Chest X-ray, AP view. Patient: 37 years old, sex F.
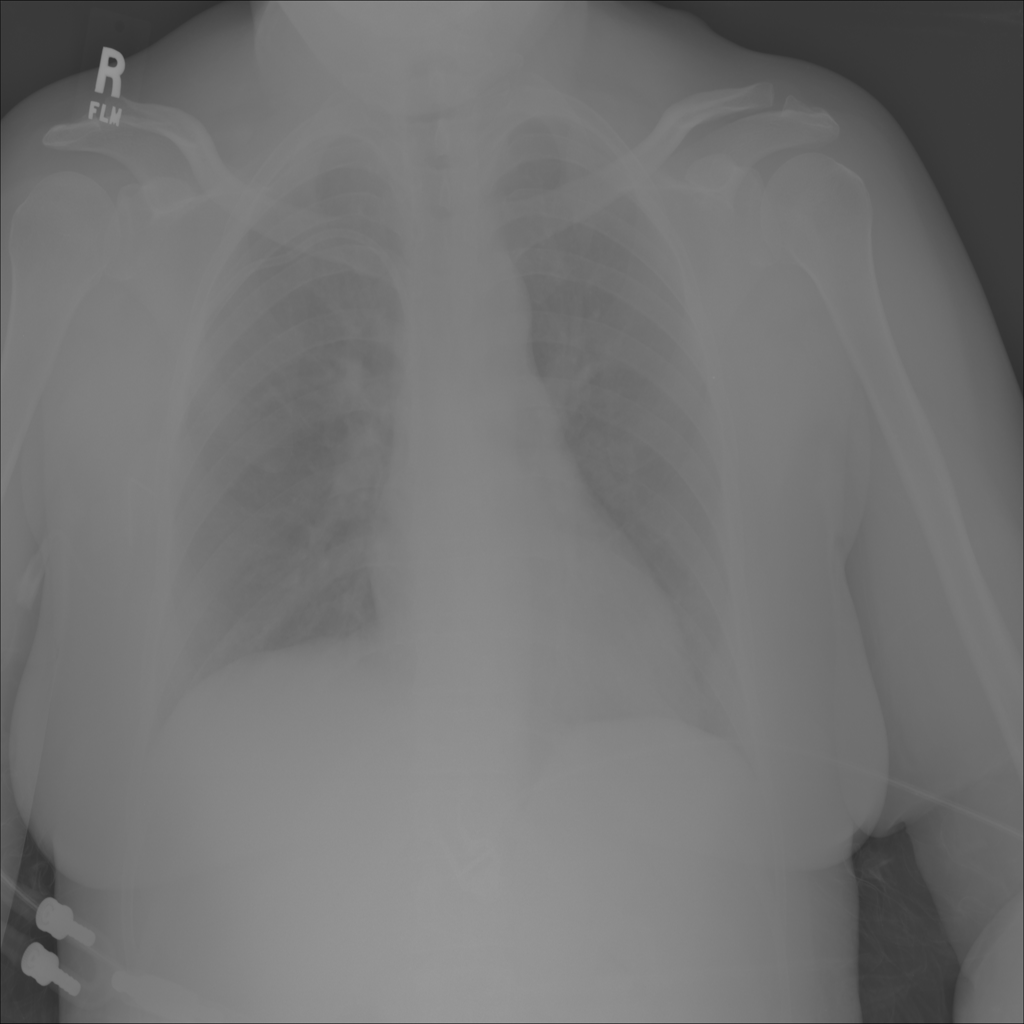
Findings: No Finding